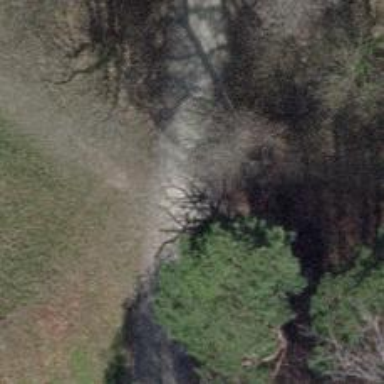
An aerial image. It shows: Path.